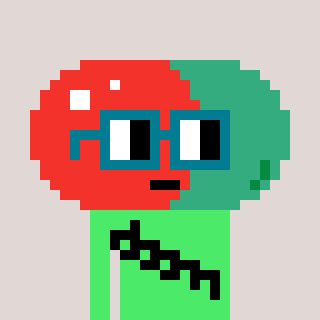
a pixel art character with square dark green glasses, a pill-shaped head and a teal-colored body on a warm background